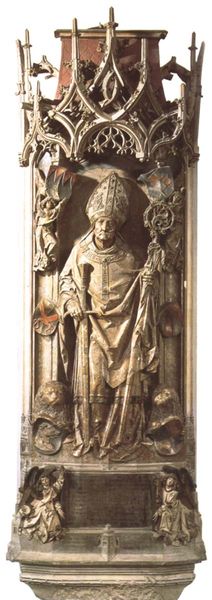
Titel: Grabmal des Fürstbischofs Rudolf von Scherenberg
Künstler: Tilman Riemenschneider
Standort: Würzburg, Dom (EU - D - B)
Schlagwörter: hand, kopf, mann, braun, holz, mund, nase, säule, tiere, alt, mütze, gesicht, sockel, stein, kirche, figur, gewand, mantel, spitzen, gotik, turm, engel, skulptur, statue, relief, stab, bischof, papst, tafel, inschrift, verzierung, schwert, text, schnitzerei, wappen, löwen, gotisch, baldachin, mitra, tiara, löwe, konsole, schlüssel, hirtenstab, geschnitzt, masswerk, fiale, epitaph, bischofsstab, kleriker, holzschnitzerei, mytra, kasel